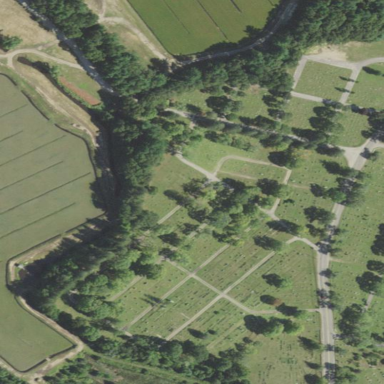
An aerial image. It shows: Cemetery.